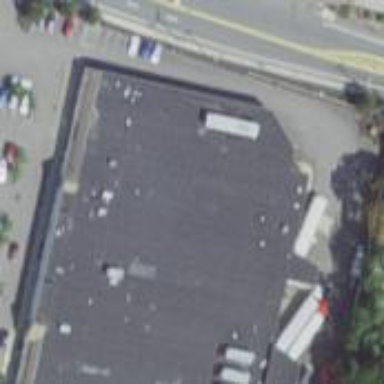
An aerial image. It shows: Supermarket located in building.